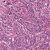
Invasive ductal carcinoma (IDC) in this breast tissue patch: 1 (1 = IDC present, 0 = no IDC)